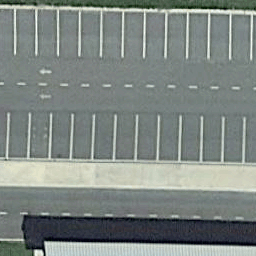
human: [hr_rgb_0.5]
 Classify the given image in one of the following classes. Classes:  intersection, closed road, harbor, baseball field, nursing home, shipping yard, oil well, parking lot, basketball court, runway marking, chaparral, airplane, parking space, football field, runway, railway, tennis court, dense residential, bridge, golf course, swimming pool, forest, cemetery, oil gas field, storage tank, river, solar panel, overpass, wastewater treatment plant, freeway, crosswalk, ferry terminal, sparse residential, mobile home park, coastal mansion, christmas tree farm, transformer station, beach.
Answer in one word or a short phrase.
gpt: parking space